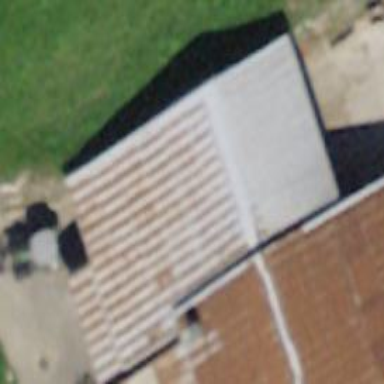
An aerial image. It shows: Rural barn.